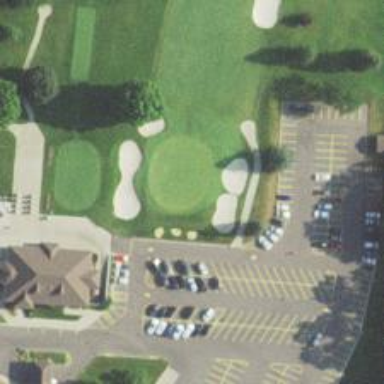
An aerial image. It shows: Golf hole.